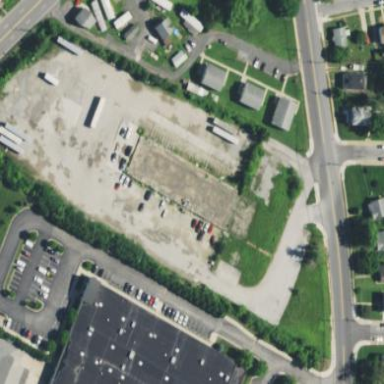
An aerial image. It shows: Commercial building.